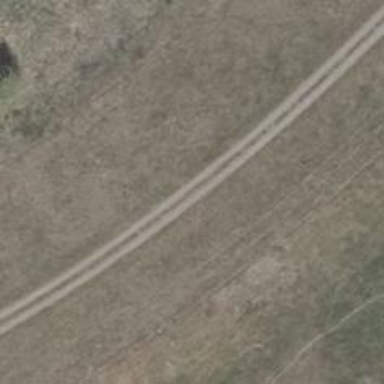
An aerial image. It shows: Track with compacted grade 4 surface.